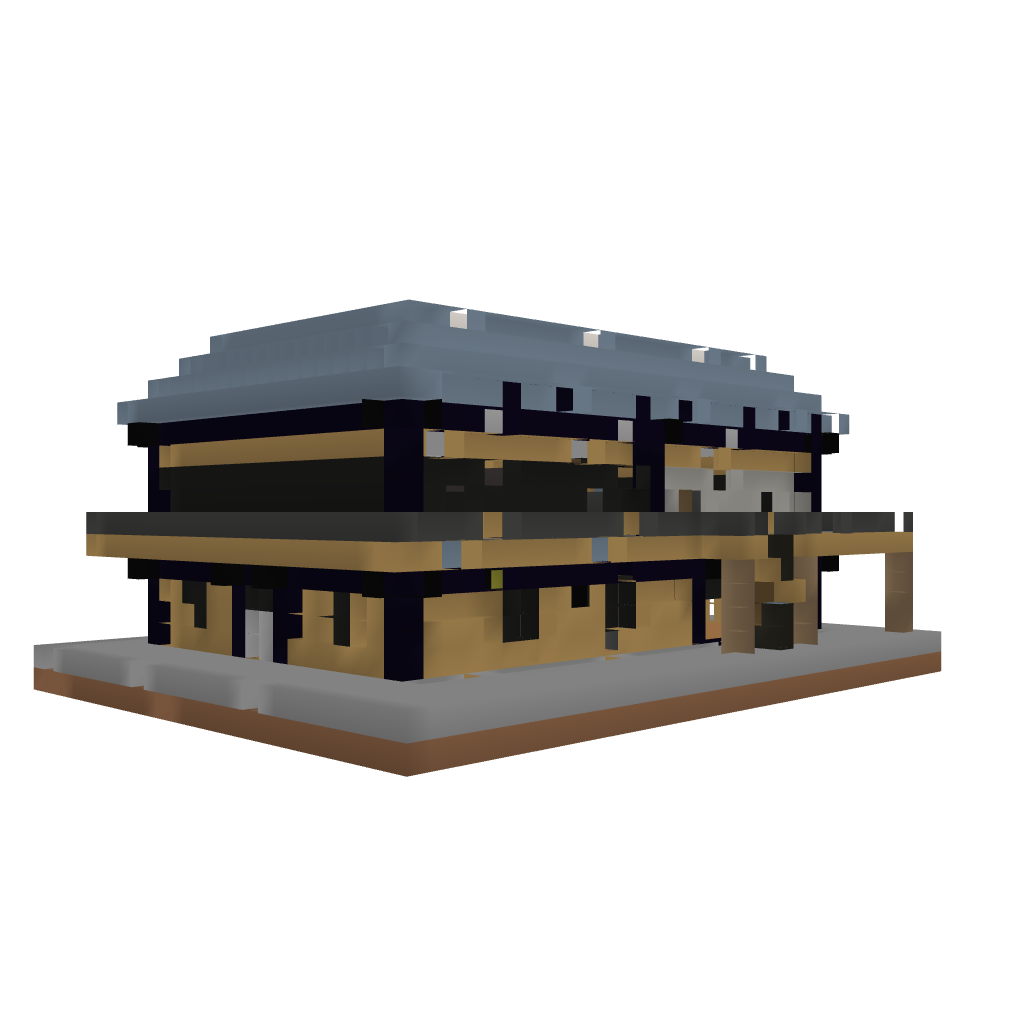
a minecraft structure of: Basic Box Wooden House